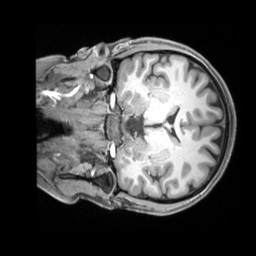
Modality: T1w
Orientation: coronal
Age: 24
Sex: female
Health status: ill
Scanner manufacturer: siemens
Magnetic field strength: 3 T
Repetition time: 2.2 s
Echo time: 0.00218 s